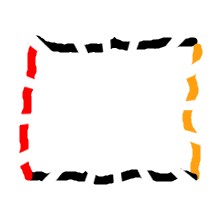
Shape: rectangle